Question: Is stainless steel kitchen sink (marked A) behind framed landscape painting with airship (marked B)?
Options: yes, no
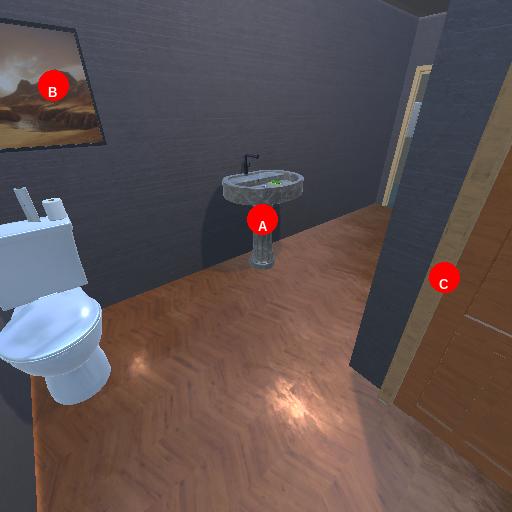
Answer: yes